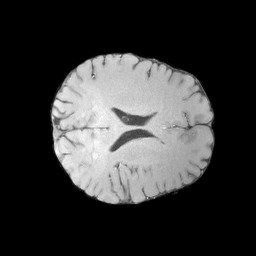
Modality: MP2RAGE
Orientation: axial